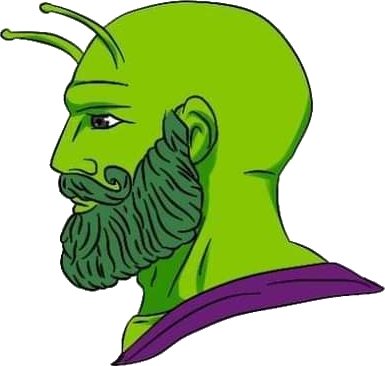
Label: 4_Yes_Chad